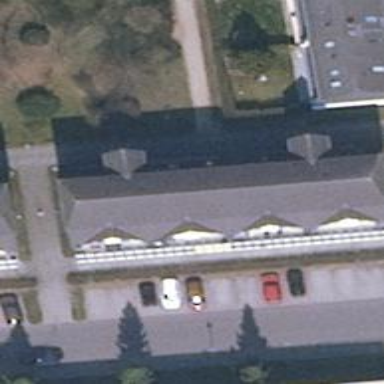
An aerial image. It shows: View of apartment building.